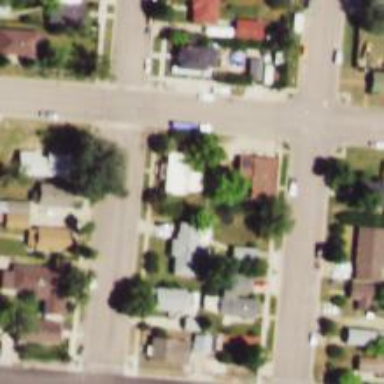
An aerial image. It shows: Neighborhood.